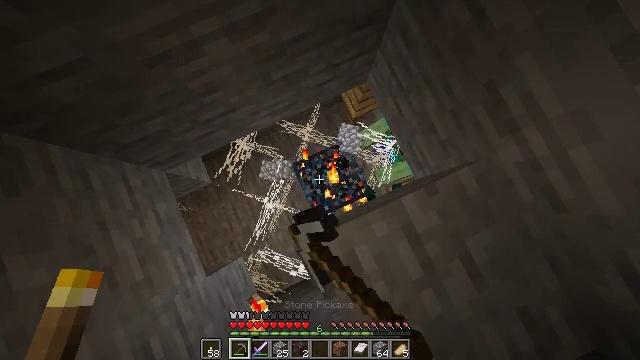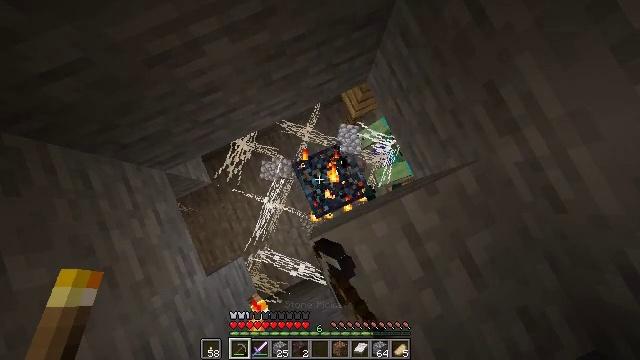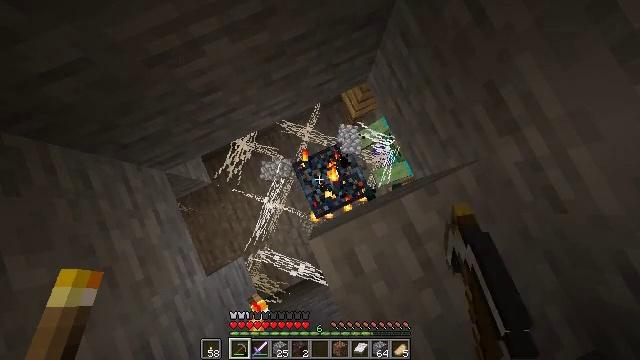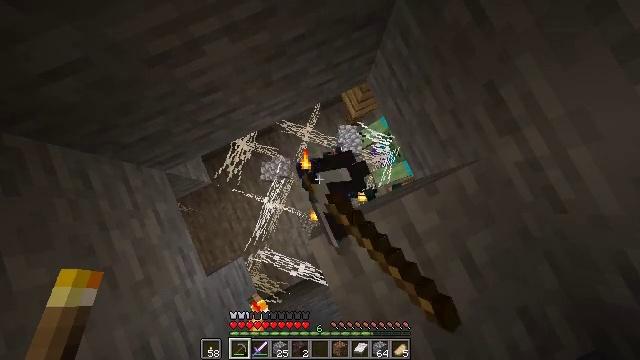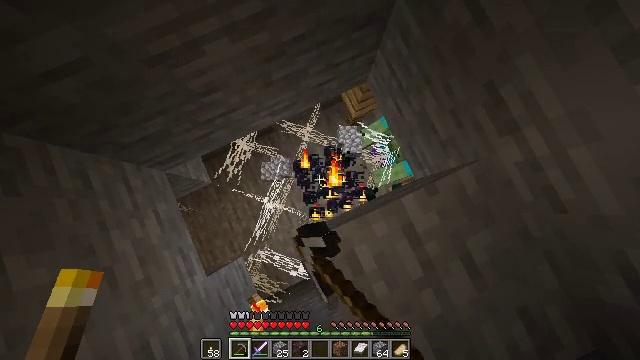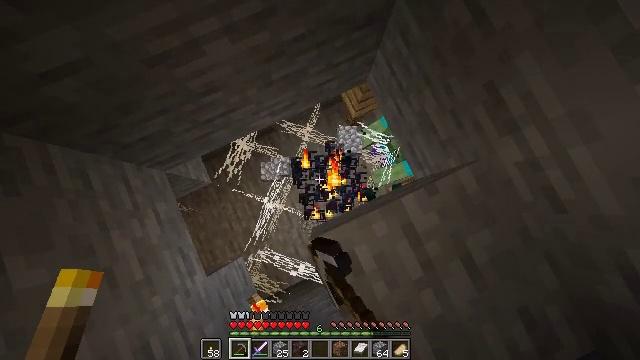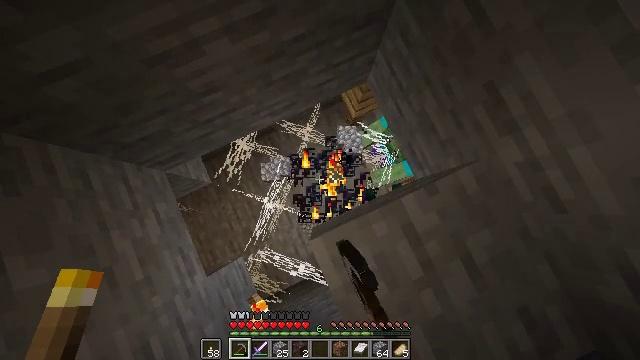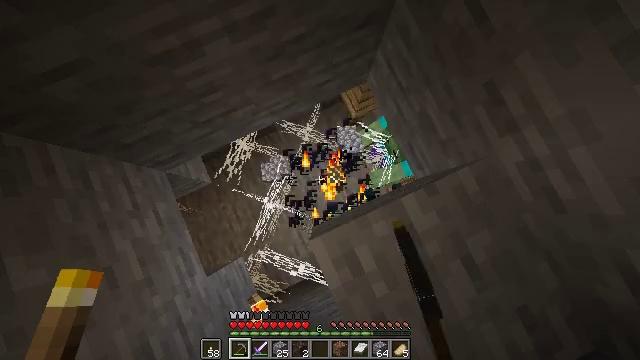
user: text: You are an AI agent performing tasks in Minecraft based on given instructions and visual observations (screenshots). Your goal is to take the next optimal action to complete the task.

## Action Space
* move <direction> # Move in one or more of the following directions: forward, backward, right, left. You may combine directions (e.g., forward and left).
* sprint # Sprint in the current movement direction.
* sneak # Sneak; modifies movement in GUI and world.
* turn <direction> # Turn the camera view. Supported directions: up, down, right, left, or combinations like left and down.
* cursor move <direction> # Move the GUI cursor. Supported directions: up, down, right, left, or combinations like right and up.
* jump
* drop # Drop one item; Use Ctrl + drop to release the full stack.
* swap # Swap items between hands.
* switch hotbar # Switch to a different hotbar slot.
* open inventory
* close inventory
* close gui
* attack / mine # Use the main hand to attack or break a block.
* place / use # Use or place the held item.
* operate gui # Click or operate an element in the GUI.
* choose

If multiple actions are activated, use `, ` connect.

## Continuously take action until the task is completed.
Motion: motion action
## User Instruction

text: Break the mob spawner.
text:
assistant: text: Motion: sneak, attack / mine
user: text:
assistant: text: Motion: sneak, attack / mine
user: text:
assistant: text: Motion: sneak, attack / mine
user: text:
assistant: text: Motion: sneak, attack / mine
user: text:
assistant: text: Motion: sneak, attack / mine
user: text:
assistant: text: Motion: sneak, attack / mine
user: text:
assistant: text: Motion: sneak, attack / mine
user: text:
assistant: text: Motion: sneak, attack / mine